Question: Is it possible in Mozilla to achieved the style given? I used clip path in css but when i tried to test it on mozila the clip-path is not working

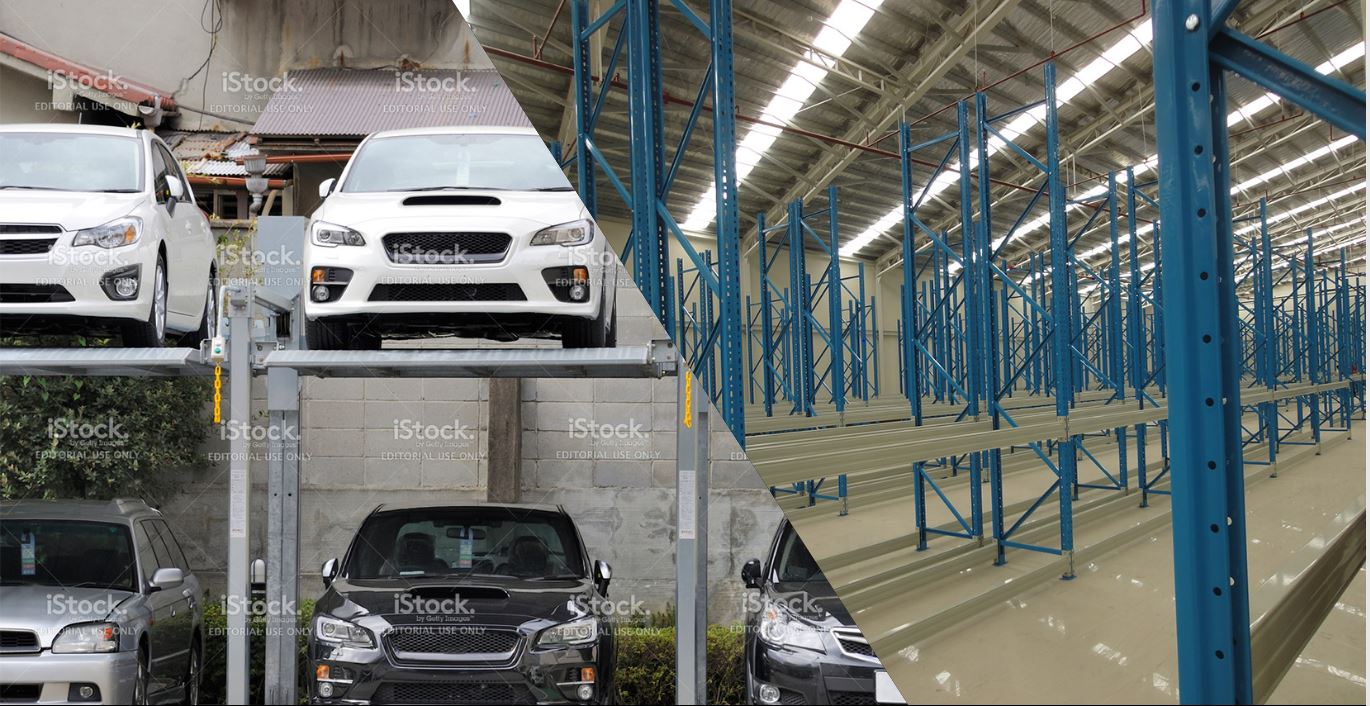
Answer: Firefox has partial support only supporting the 'clip-path: url()' syntax.
So to make this work in FF you can use an inline svg and define a clipPath to be used as the url. Make sure to set the 'clipPathUnits' attribute on the clipPath to 'objectBoundingBox' then the content of the clipPath is using the bounding box of the element.
Here is an example.
'''
body {
margin: 0;
}
ul.wrapper {
position: relative;
list-style-type: none;
margin: 0;
padding: 0;
}
ul.wrapper > li {
position: absolute;
width: 100%;
}
img {
width: 100%;
height: auto;
}
.clip {
-webkit-clip-path: polygon(25% 0, 100% 0%, 100% 100%, 75% 100%);
clip-path: polygon(25% 0, 100% 0%, 100% 100%, 75% 100%);
-webkit-clip-path: url("#clipping");
clip-path: url("#clipping");
}
'''
'''
<ul class="wrapper">
<li>
<img src="http://placehold.it/512x288/3498db/f1f1f1" alt="">
</li>
<li>
<img class="clip" src="http://placehold.it/512x288/e67e22/f1f1f1" alt="">
</li>
</ul>
<svg width='0' height='0'>
<defs>
<clipPath id="clipping" clipPathUnits="objectBoundingBox">
<polygon points="0.25 0, 1 0, 1 1, 0.75 1" />
</clipPath>
</defs>
</svg>
'''